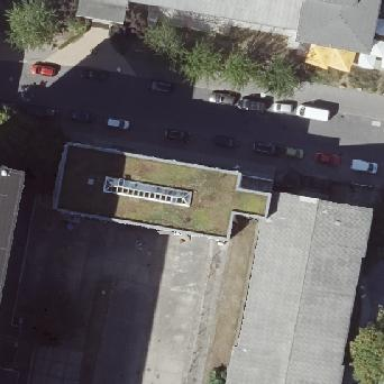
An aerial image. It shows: Grey office building with flat roof.